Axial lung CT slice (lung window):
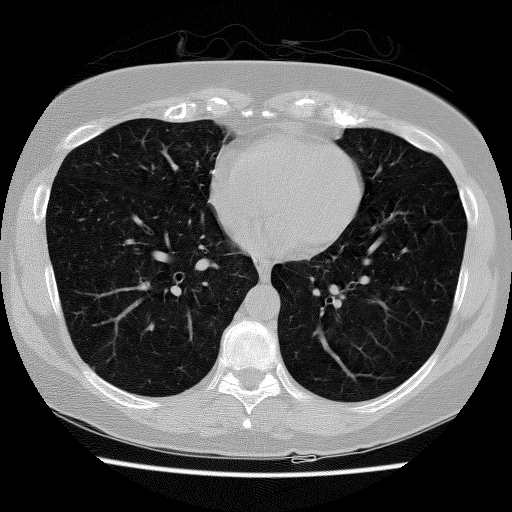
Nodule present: no